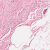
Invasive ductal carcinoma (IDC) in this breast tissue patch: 0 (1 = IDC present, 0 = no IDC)